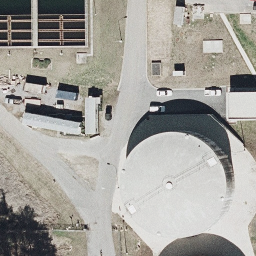
Label: storage tanks